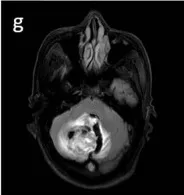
The right cerebellar hemisphere exhibits a patchy confluence of T1-weighted, T2-weighted, and FLAIR signals (e-g); the peripheral T2-weighted edema signal has fuzzy boundaries.
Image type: radiology (mri)